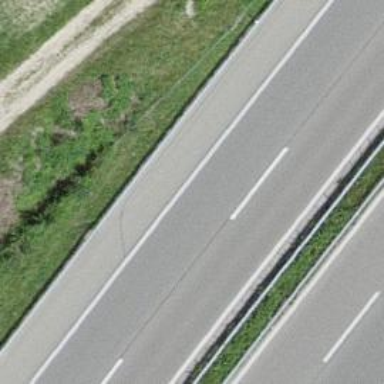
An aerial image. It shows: Asphalt motorway.